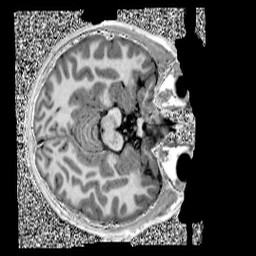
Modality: UNIT1
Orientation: axial
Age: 12
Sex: male
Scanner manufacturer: siemens
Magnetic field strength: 3 T
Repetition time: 4 s
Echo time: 0.00299 s